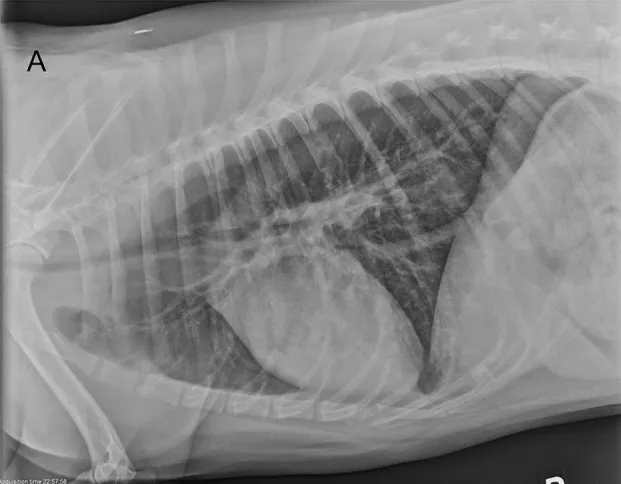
Right lateral thoracic radiographs of a 4-year old Siberian Husky mix with smoke inhalation injury. Radiograph obtained on presentation.
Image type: radiology (x_ray)